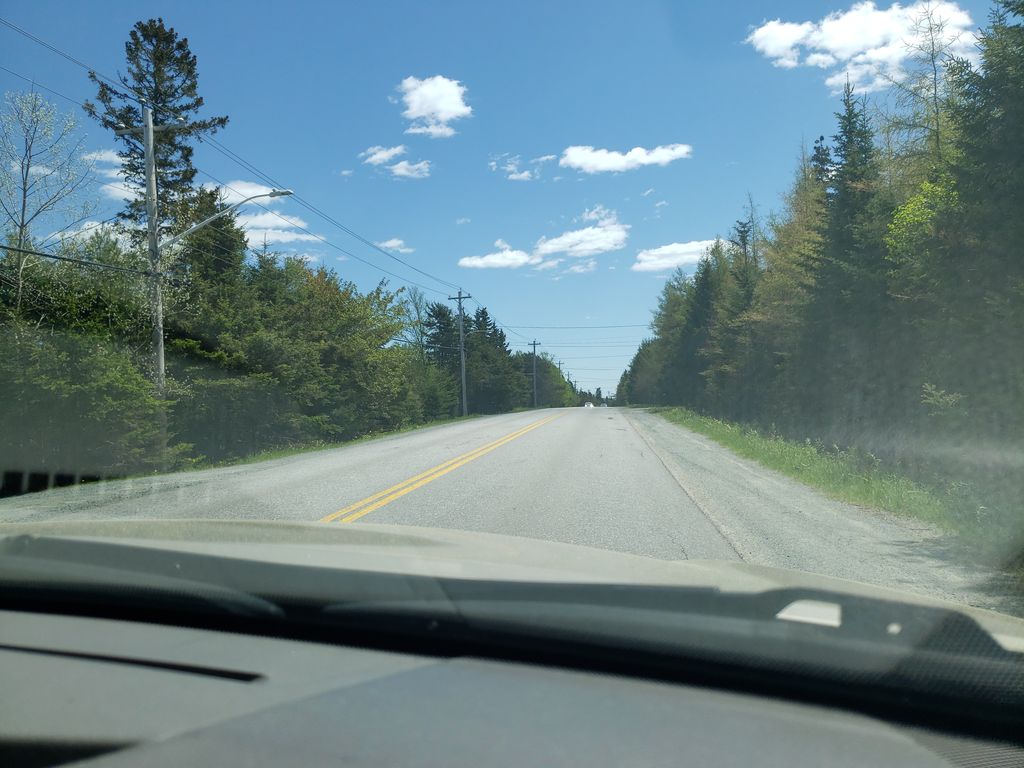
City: halifax